Question: I have an AS3 bitmap image that I would like to skew like so:

I would only like to skew the bottom part of the image, and leave the top part alone. Based on my research that I've done so far, it looks like I'd want to use the Matrix3D class, but I'm not quite sure how to effectively implement it.
Thanks to an answer below, this article is an excellent resource to understand the Matrix3D class with a 3x3 matrix:
<URL>
However as awesome as that tutorial is, it does not provide the capability to skew the above image. What I'm looking for is a similar tutorial on how to use a 4x4 matrix. All I'd like to know is where to put the numbers in the matrix, and I should be able to figure out everything else.
Here's some example code on what I've got so for:
'''
var tempLoader:Loader=new Loader();
var tempBitmap:Bitmap;
var fattenTheBottom:Number;
tempLoader.load(new URLRequest("image.png"));
tempLoader.contentLoaderInfo.addEventListener(Event.COMPLETE,castBitmap);
function castBitmap(e:Event):void
{
tempLoader.contentLoaderInfo.removeEventListener(Event.COMPLETE,castBitmap);
tempBitmap = Bitmap(tempLoader.content);
// Make the image into a trapezoid here using fattenTheBottom
addChild(tempBitmap);
}
'''
Any advice would be wonderfully appreciated!
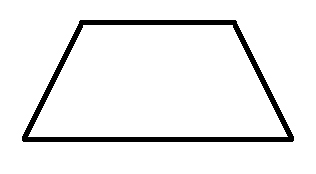
Answer: If you want a quick way using Matrix3D, here is an example of the kind of values you should use:
'''
var m3d:Matrix3D = new Matrix3D(Vector.<Number>([
1, 0, 0, 0,
0, 1.15, 0.25, 0.00005,
0, 0, 1, 0,
0, 0, 0, 1
]));
tempBitmap.transform.matrix3D = m3d;
'''
But soon you will notice that this approach distorts the image in ways you don't want. For example, it will squeeze your image on one side (as you want), but the contents of the image will be stretched as well. Hard to explain, but once you try the above method, you will notice how the image is being vertically stretched.
The same kind of effect can be obtained by using 'rotationX' combined with 'PerspectiveProjection', and 'scaleY'.
If you want a more elegant solution, both in code and image results, try out <URL>, but has great results.